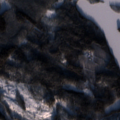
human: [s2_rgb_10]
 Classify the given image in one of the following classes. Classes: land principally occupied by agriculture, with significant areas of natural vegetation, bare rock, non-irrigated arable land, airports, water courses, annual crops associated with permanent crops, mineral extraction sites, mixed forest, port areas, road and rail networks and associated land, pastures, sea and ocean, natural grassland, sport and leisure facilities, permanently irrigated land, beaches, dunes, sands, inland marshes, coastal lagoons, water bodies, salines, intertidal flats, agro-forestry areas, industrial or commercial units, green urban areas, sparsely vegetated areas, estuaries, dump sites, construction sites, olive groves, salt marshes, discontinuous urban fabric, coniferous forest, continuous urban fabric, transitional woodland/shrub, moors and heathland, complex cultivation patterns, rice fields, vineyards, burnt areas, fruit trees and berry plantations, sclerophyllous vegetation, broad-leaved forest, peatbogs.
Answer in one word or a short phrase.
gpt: coniferous forest, mixed forest, transitional woodland/shrub, water bodies